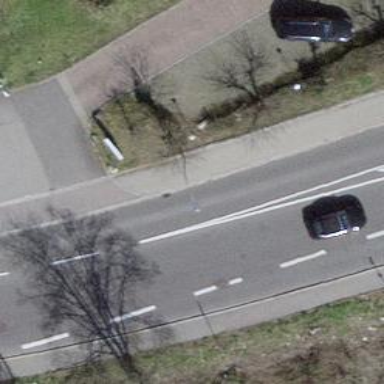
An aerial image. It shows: Primary highway with asphalt surface. There are sidewalks on both sides of the road.